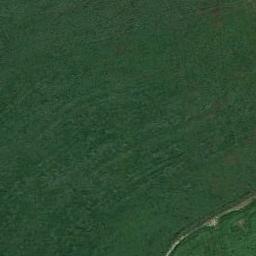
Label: meadow